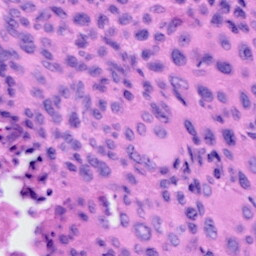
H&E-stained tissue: Cervix